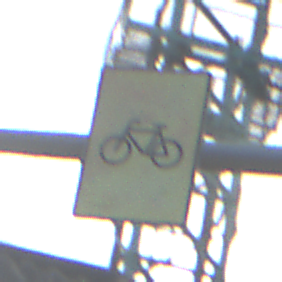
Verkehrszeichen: RadverkehrOhnePfeilsymbol
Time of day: MorningAfternoon
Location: Outdoor (Suburban)
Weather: PartlyCloudy
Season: NotSpecified
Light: Natural